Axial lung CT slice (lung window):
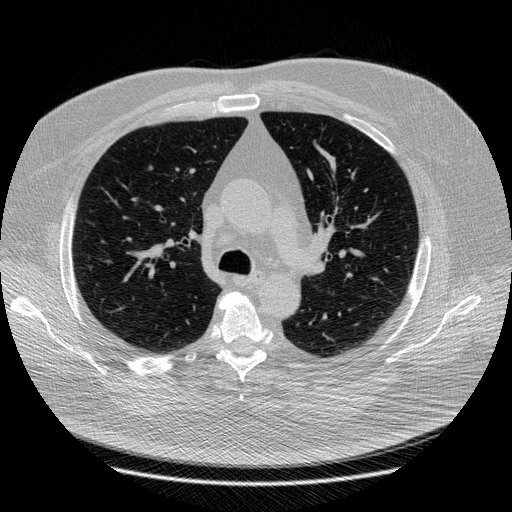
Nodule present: no